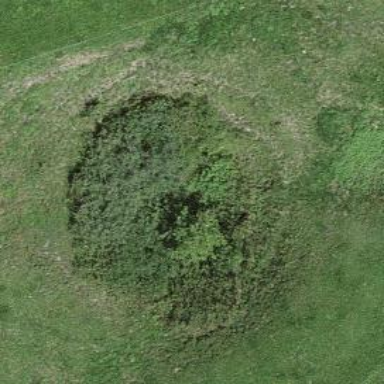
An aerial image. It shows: Sinkhole in the natural landscape.